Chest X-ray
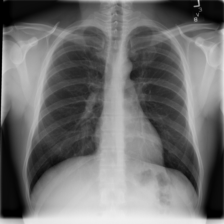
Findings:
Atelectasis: negative
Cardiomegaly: negative
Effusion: negative
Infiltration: negative
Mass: negative
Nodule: negative
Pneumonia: negative
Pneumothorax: negative
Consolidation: negative
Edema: negative
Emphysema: negative
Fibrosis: negative
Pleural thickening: negative
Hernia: negative